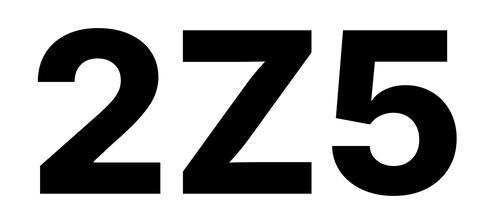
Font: Inter_ExtraBold